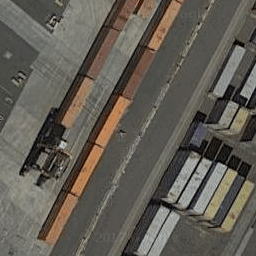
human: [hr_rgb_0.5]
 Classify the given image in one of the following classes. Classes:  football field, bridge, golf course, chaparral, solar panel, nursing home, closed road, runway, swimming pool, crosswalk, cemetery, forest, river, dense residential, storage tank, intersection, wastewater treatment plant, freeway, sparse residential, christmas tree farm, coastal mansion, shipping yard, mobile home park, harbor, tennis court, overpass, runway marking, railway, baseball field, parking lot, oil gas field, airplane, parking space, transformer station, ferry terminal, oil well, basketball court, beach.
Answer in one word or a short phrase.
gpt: shipping yard